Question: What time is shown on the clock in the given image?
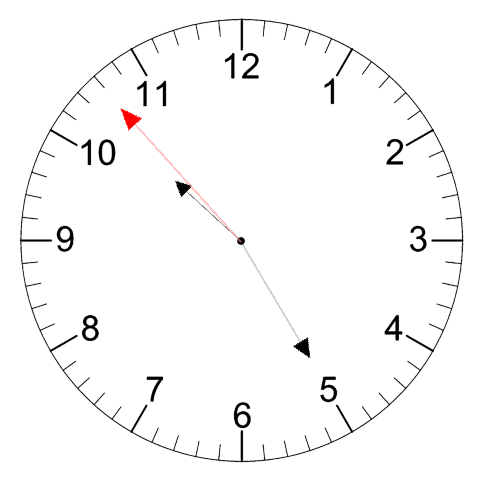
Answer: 10:24:53